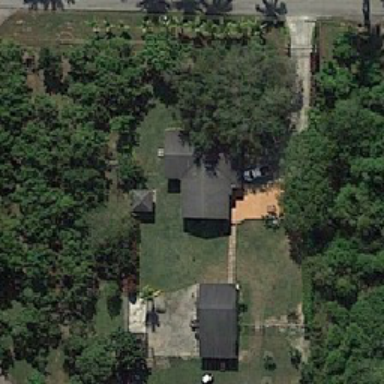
White car parked at the door .